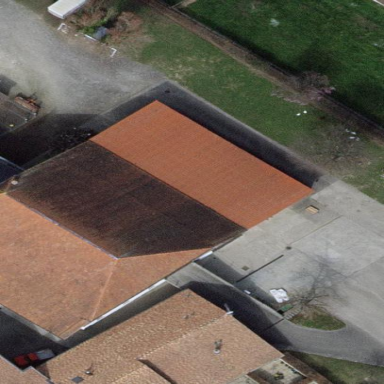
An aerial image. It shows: View of roof of building.